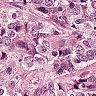
Metastatic tissue present: yes